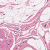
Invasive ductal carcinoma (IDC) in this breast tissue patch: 0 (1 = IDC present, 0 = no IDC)